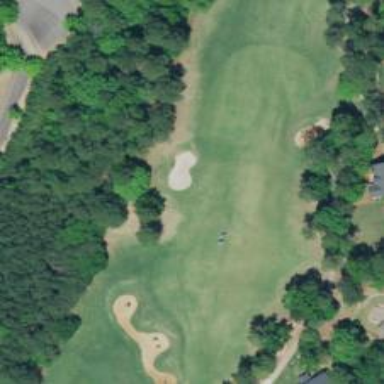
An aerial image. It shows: Grassy area designated as golf fairway.